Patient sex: M
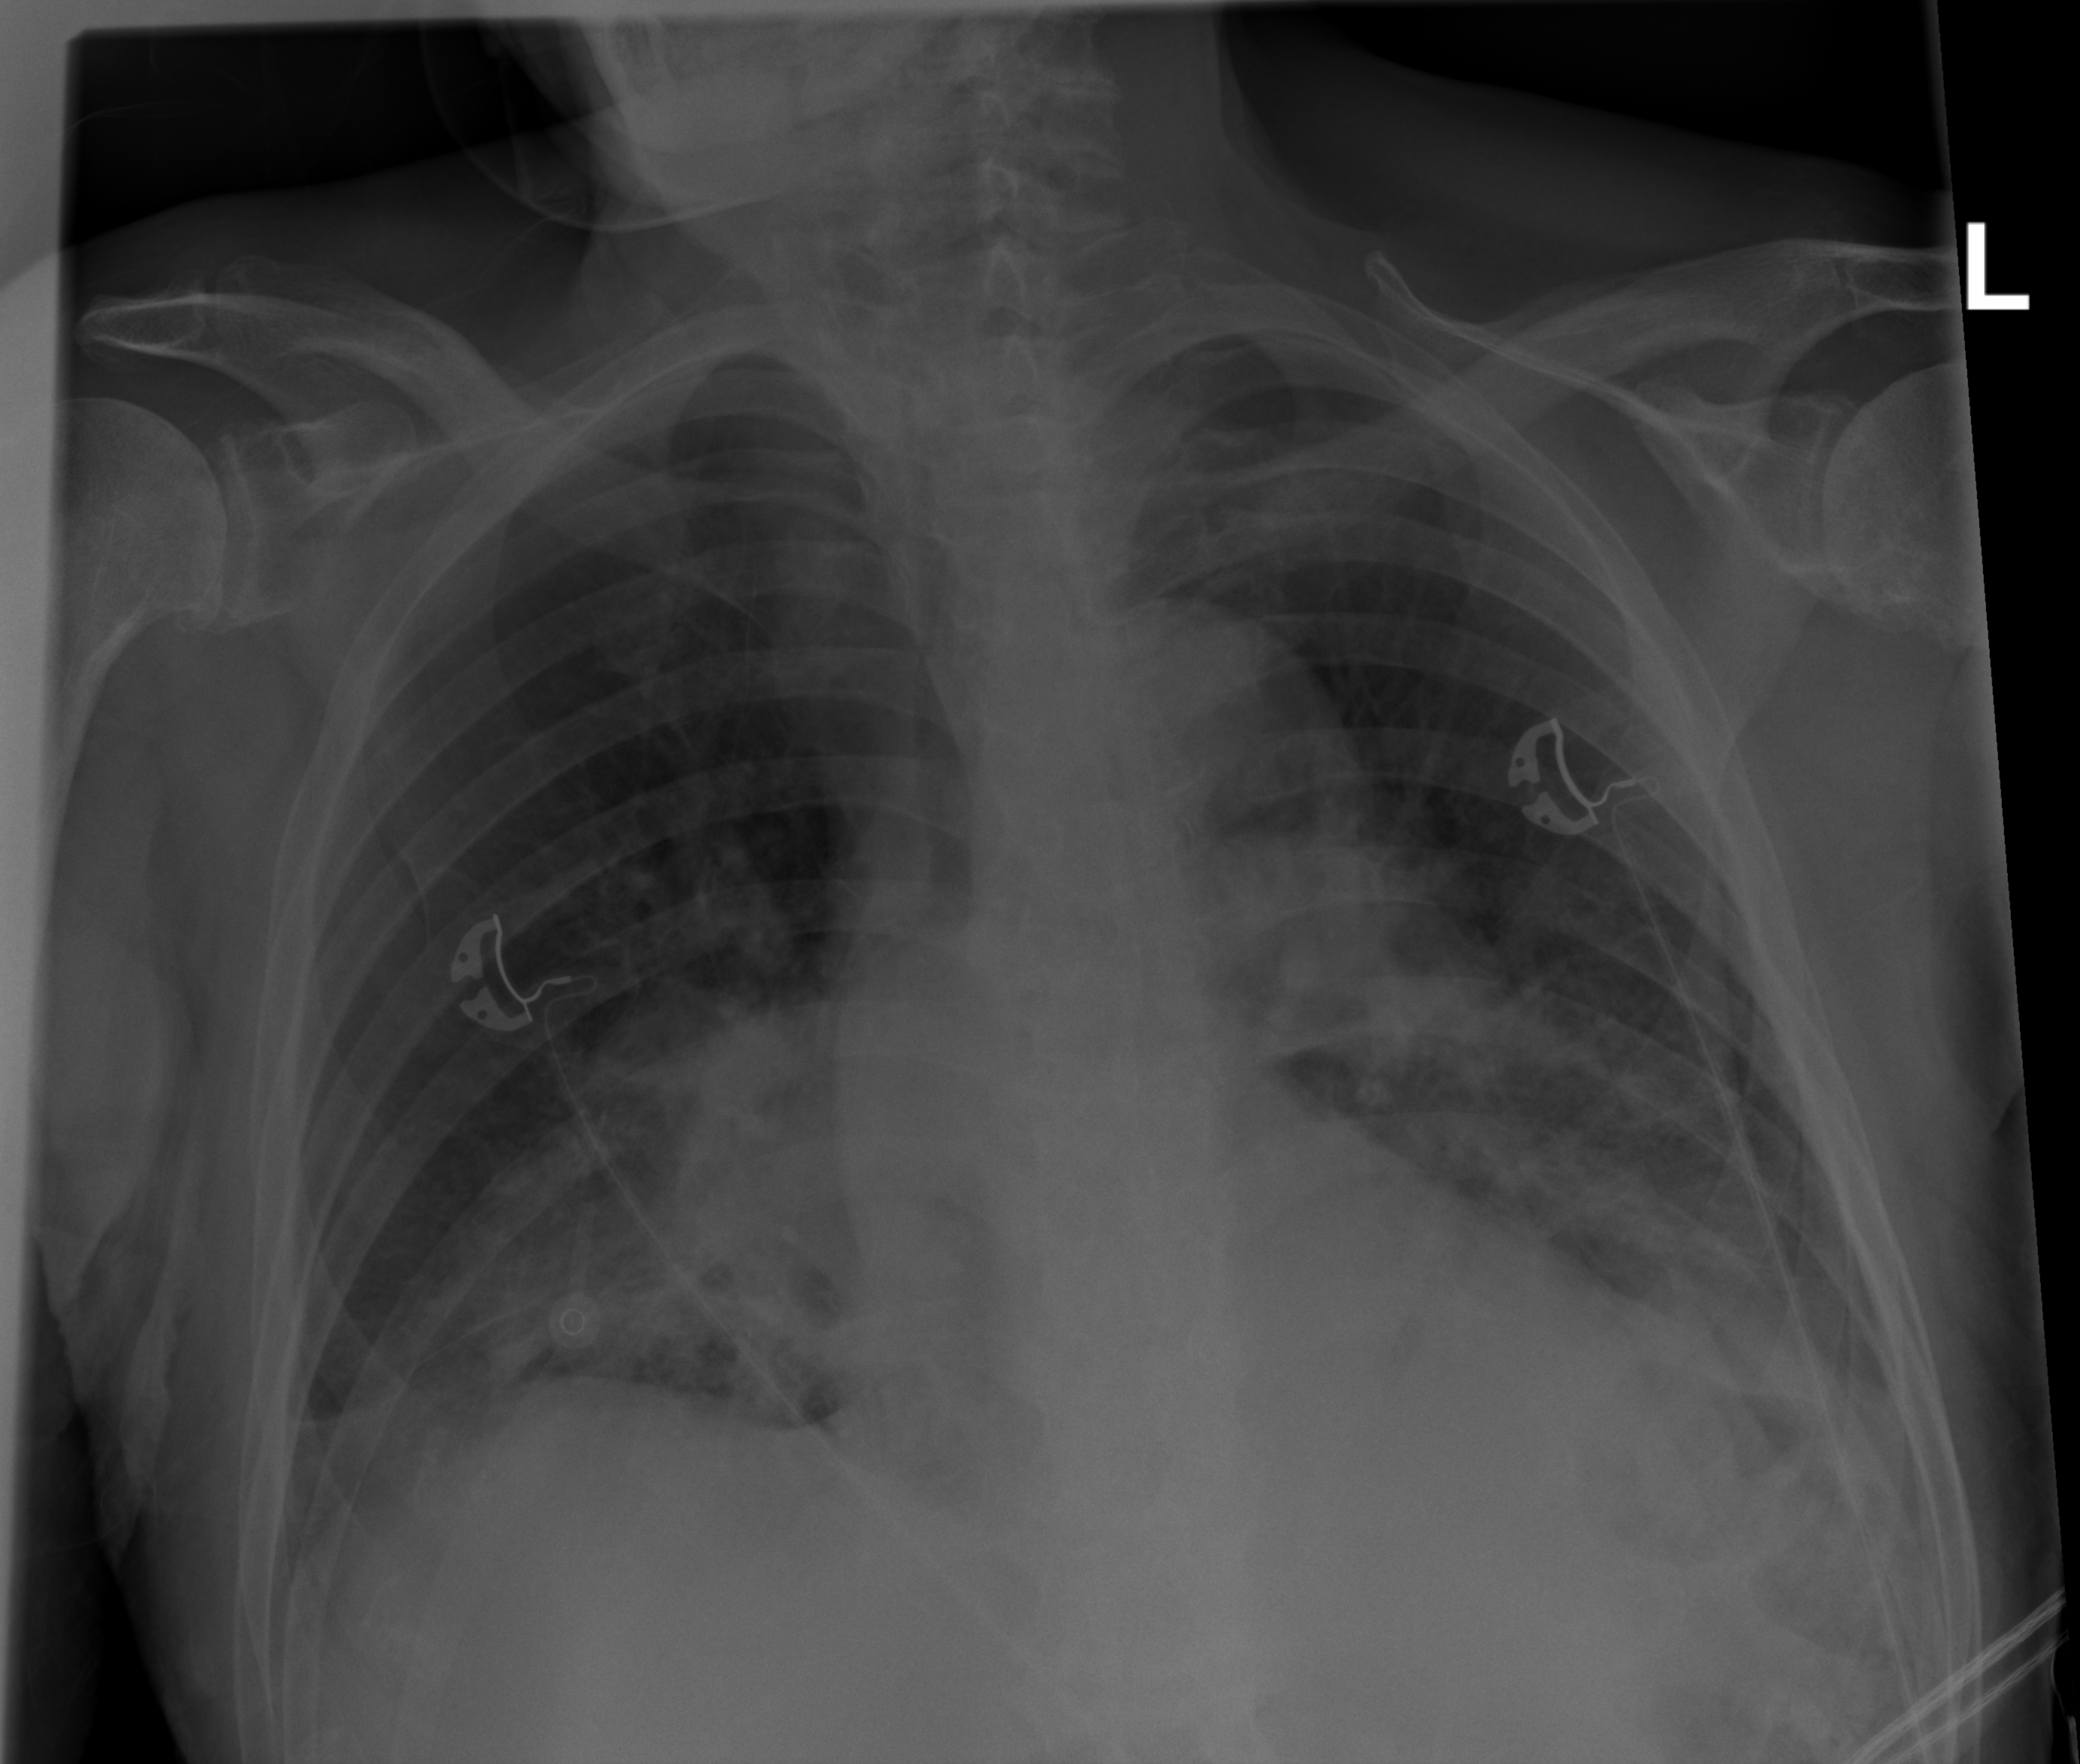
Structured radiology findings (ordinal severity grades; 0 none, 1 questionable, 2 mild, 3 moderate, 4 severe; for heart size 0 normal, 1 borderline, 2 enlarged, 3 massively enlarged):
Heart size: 0
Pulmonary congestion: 0
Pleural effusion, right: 2
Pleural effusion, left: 2
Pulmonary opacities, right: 3
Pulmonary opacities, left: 3
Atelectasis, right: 3
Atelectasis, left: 3